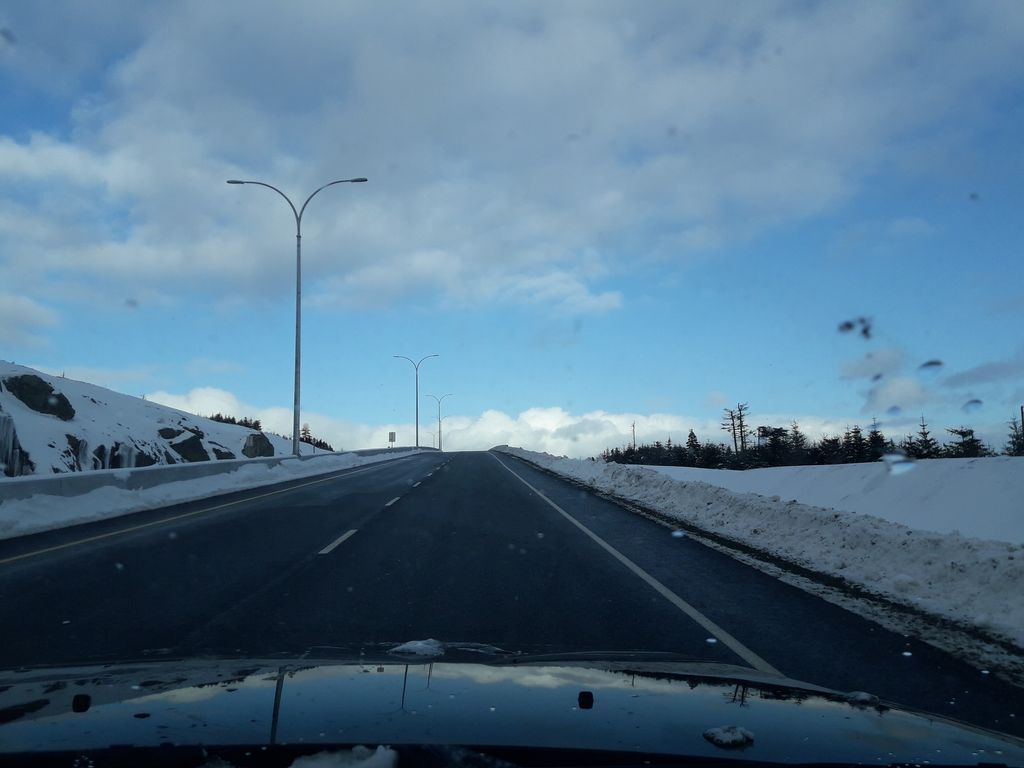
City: st_johns